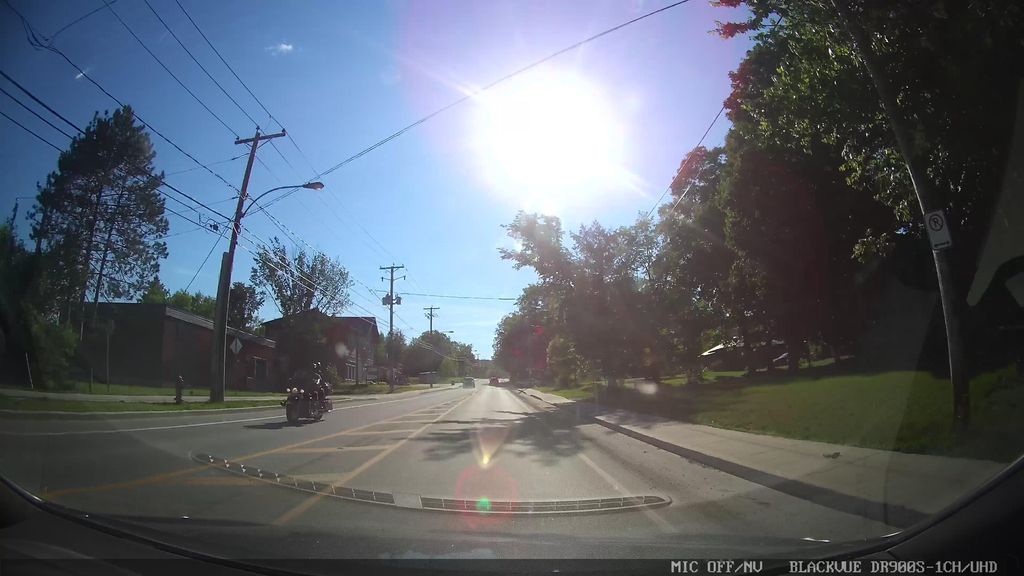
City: ottawa-gatineau